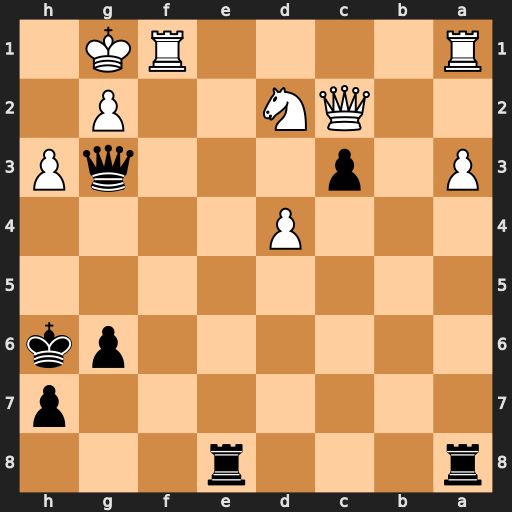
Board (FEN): r3r3/7p/6pk/8/3P4/P1p3qP/2QN2P1/R4RK1
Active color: b
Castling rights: -
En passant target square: -
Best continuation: Re2 Qe4 Rxe4